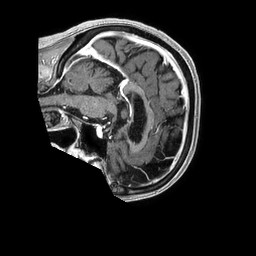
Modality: T1w
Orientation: sagittal
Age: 72
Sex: female
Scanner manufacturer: philips
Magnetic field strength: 1.5 T
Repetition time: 0.007623 s
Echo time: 0.003466 s